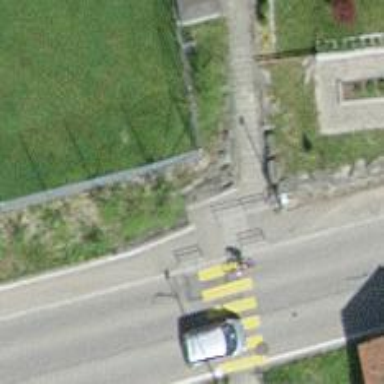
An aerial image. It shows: Cycle barrier.